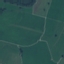
Land use / land cover: Pasture